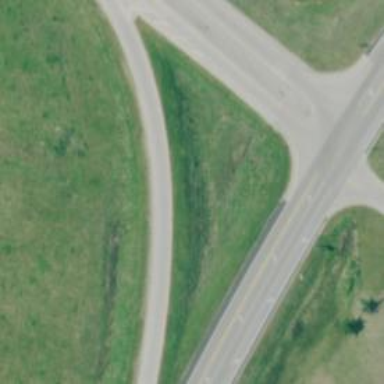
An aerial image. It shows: Trunk link highway.